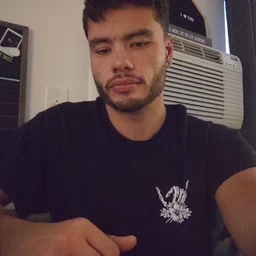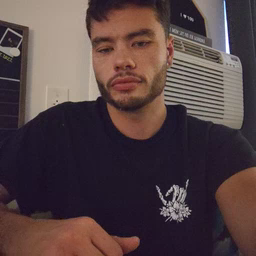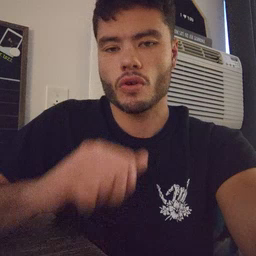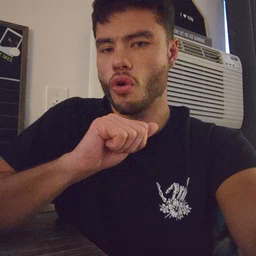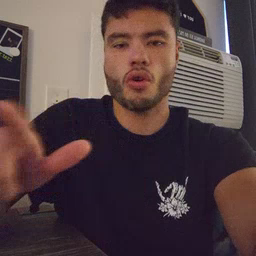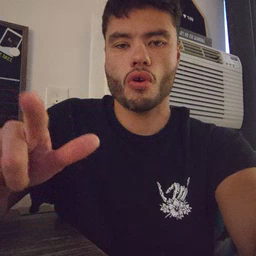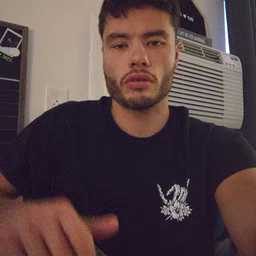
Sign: all